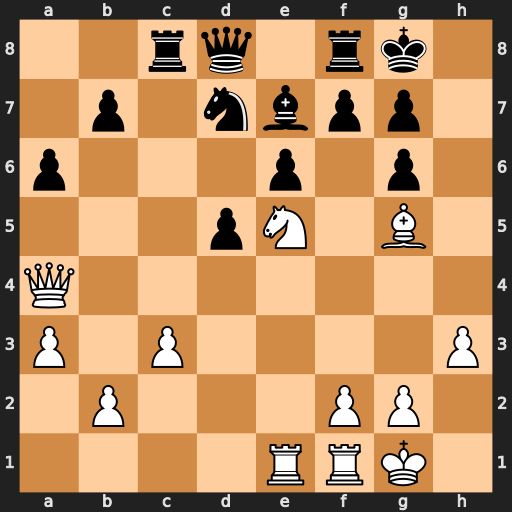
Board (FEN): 2rq1rk1/1p1nbpp1/p3p1p1/3pN1B1/Q7/P1P4P/1P3PP1/4RRK1
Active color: w
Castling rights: -
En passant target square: -
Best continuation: Bxe7 Qxe7 Qxd7 Qxd7 Nxd7